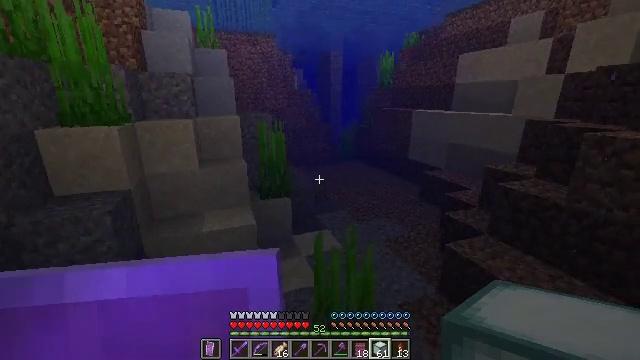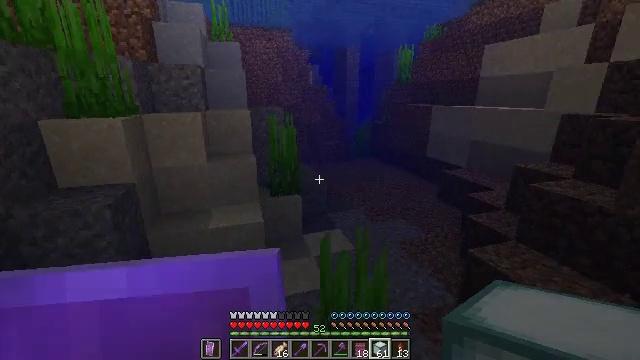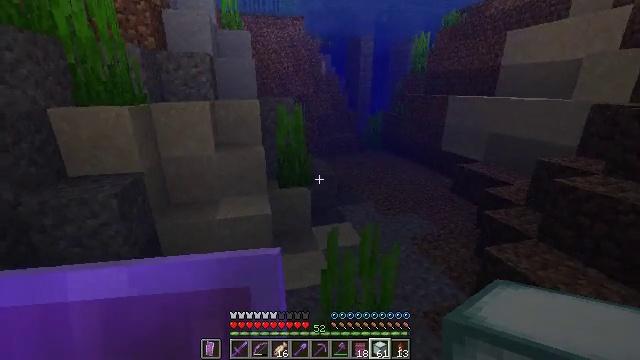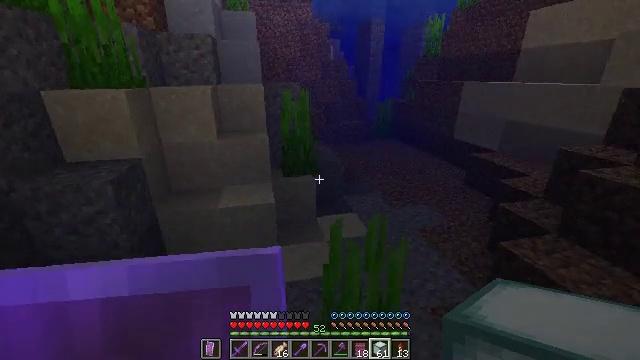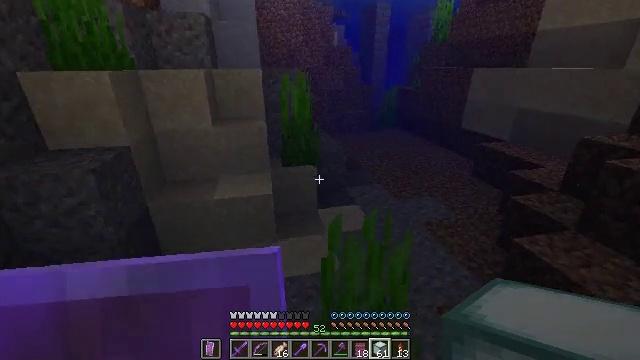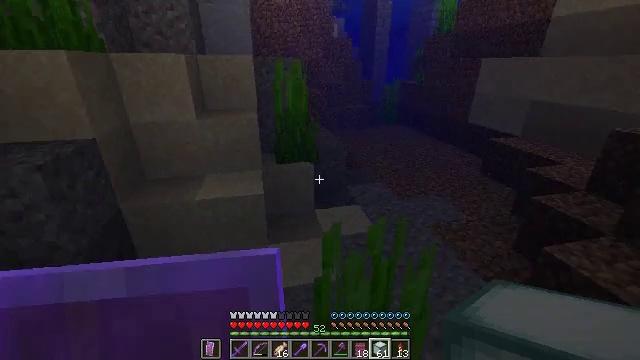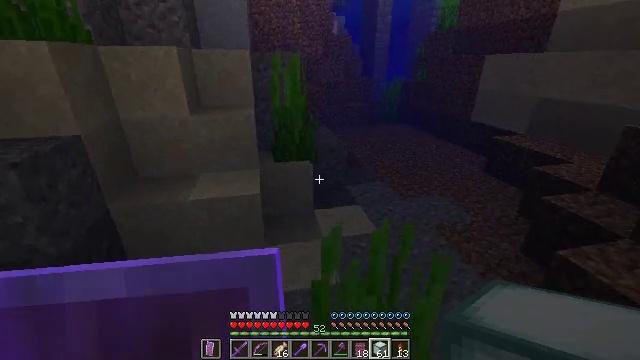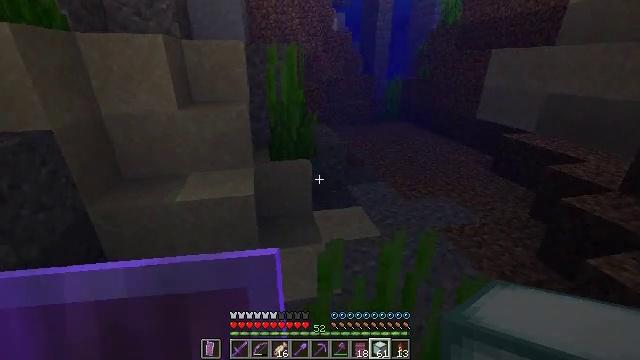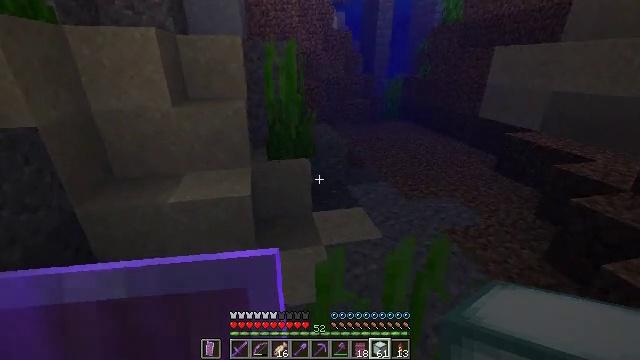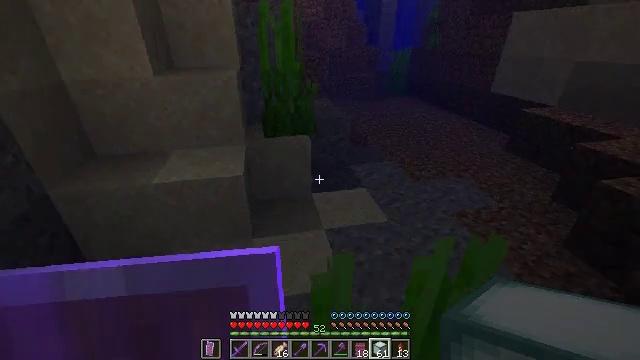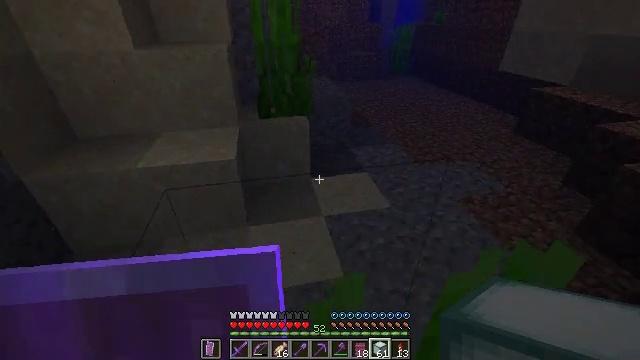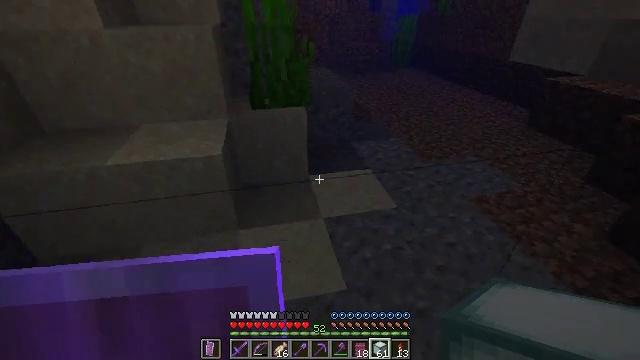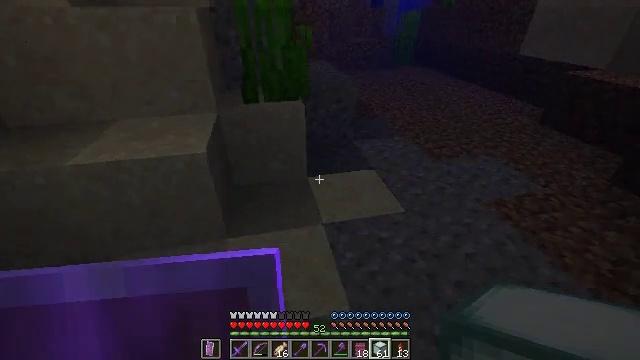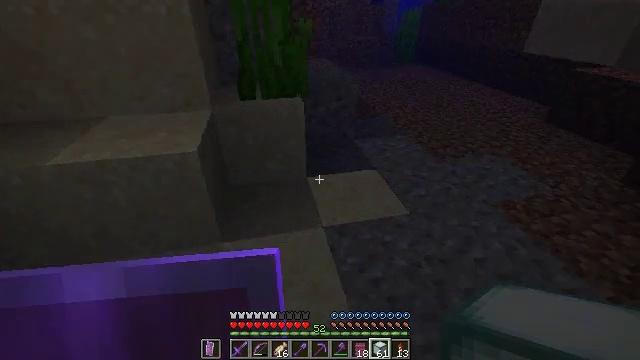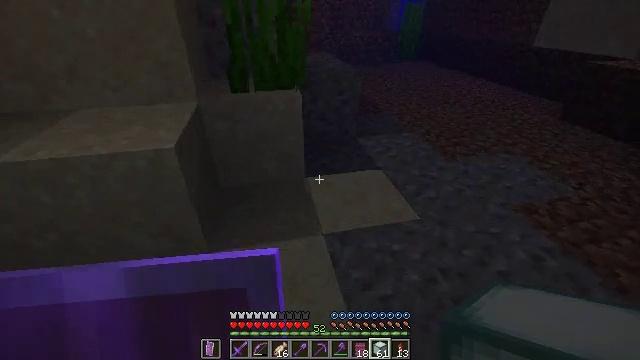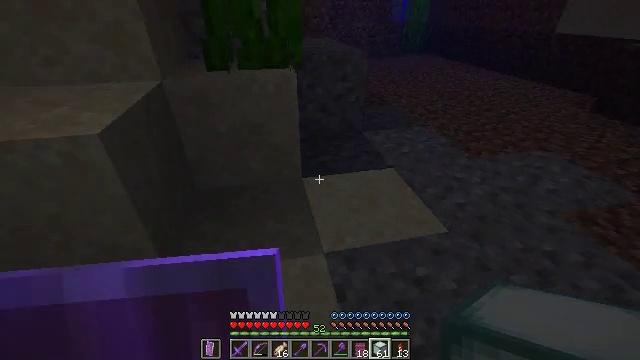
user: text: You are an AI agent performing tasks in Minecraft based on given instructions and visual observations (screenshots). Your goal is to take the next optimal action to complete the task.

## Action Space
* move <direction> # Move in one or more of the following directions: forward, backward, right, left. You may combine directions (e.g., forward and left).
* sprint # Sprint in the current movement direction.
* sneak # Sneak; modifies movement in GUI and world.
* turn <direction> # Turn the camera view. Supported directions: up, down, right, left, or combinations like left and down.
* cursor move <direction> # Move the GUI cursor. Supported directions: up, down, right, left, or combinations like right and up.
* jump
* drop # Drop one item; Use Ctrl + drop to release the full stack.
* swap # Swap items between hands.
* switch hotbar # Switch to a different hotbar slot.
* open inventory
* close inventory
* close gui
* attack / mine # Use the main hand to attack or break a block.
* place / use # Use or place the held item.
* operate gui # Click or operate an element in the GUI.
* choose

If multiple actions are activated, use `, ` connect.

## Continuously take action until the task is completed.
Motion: motion action
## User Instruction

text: Form a sea lantern in the crafting grid.
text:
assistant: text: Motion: move forward, sprint, turn left
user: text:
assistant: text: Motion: move forward, sprint, turn left and down
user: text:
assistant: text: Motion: move forward, sprint, turn left and down
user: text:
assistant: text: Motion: move forward, sprint, turn down
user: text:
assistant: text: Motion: move forward, sprint
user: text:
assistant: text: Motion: move forward, sprint
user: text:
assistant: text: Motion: move forward, sprint
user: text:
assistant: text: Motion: move forward, sprint
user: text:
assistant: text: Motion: move forward, sprint, turn down
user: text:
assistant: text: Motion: move forward, sprint, turn down
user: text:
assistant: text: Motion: move forward, sprint
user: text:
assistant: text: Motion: move forward, sprint
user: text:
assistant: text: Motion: move forward, sprint
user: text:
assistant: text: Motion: move forward
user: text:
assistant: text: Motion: move forward
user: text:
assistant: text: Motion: no_op
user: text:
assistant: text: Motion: no_op
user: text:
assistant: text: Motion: no_op
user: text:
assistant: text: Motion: turn left
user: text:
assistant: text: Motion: turn left and up
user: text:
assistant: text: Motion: turn left and up
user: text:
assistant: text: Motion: turn left and up
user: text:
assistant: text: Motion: turn left
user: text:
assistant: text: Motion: no_op
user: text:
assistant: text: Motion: no_op
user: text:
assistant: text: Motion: no_op
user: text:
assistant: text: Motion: no_op
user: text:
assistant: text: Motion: turn left and down
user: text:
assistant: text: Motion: move forward, turn left and down
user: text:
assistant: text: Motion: move forward, turn left and down